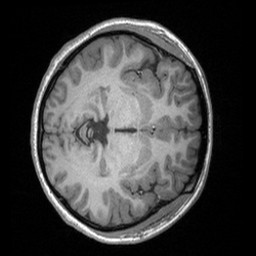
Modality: T1w
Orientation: axial
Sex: female
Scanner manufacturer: siemens
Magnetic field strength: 3 T
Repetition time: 1.9 s
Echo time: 0.00252 s